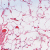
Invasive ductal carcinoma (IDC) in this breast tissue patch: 0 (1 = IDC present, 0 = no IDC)